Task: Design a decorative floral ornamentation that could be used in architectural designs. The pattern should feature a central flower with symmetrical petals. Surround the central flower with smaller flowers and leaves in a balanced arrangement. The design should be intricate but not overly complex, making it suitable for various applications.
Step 1143:
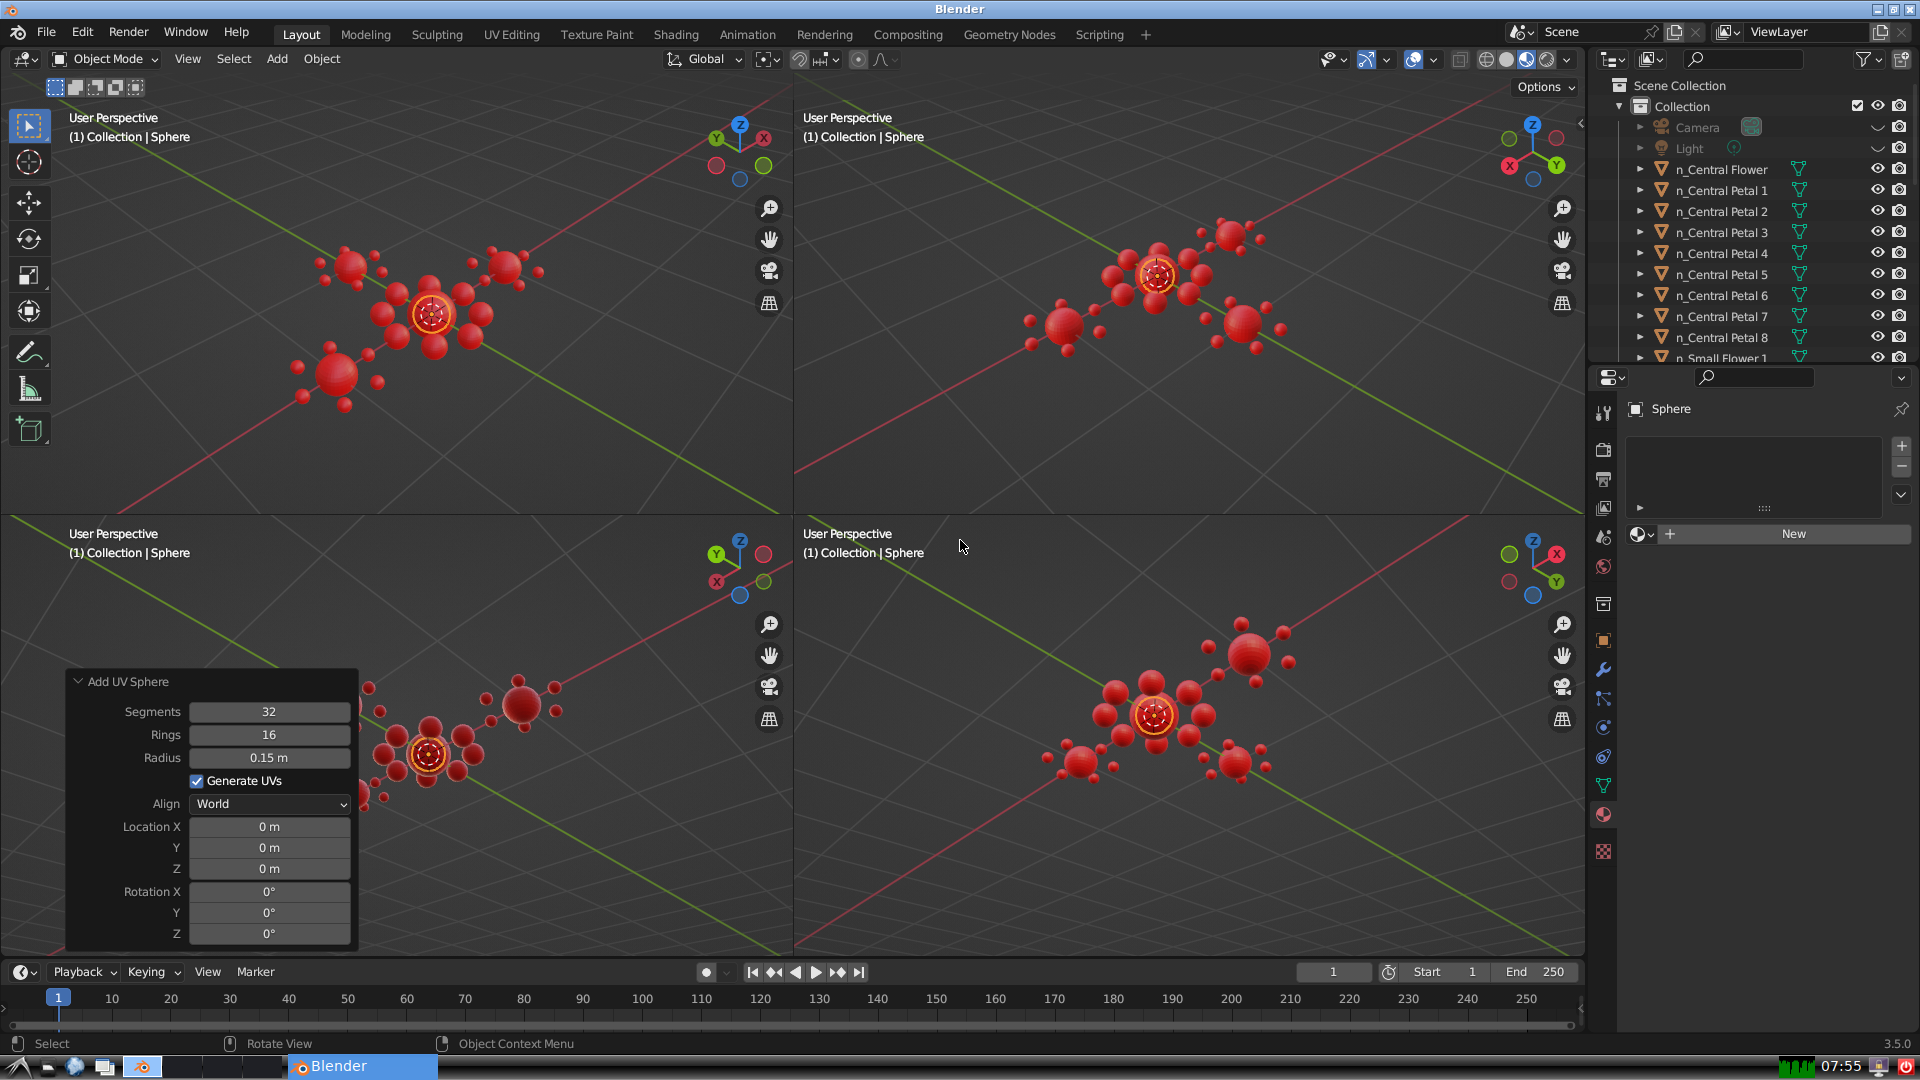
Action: {"mouse_move": [270, 827]}